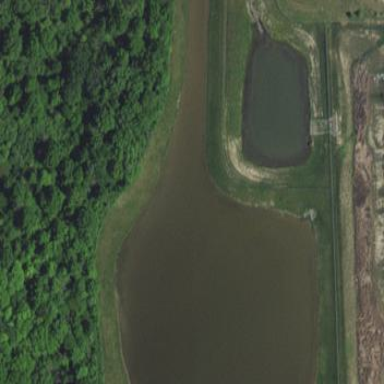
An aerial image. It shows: Reservoir of water.